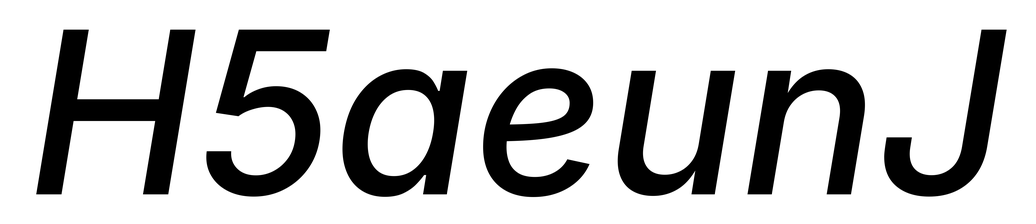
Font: Inter-Italic_Medium_Italic